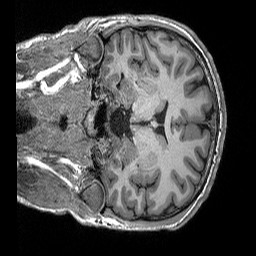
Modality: T1w
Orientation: coronal
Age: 29
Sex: male
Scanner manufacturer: siemens
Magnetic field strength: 3 T
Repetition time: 2.3 s
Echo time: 0.00298 s